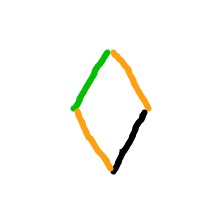
Shape: rhombus